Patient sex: M
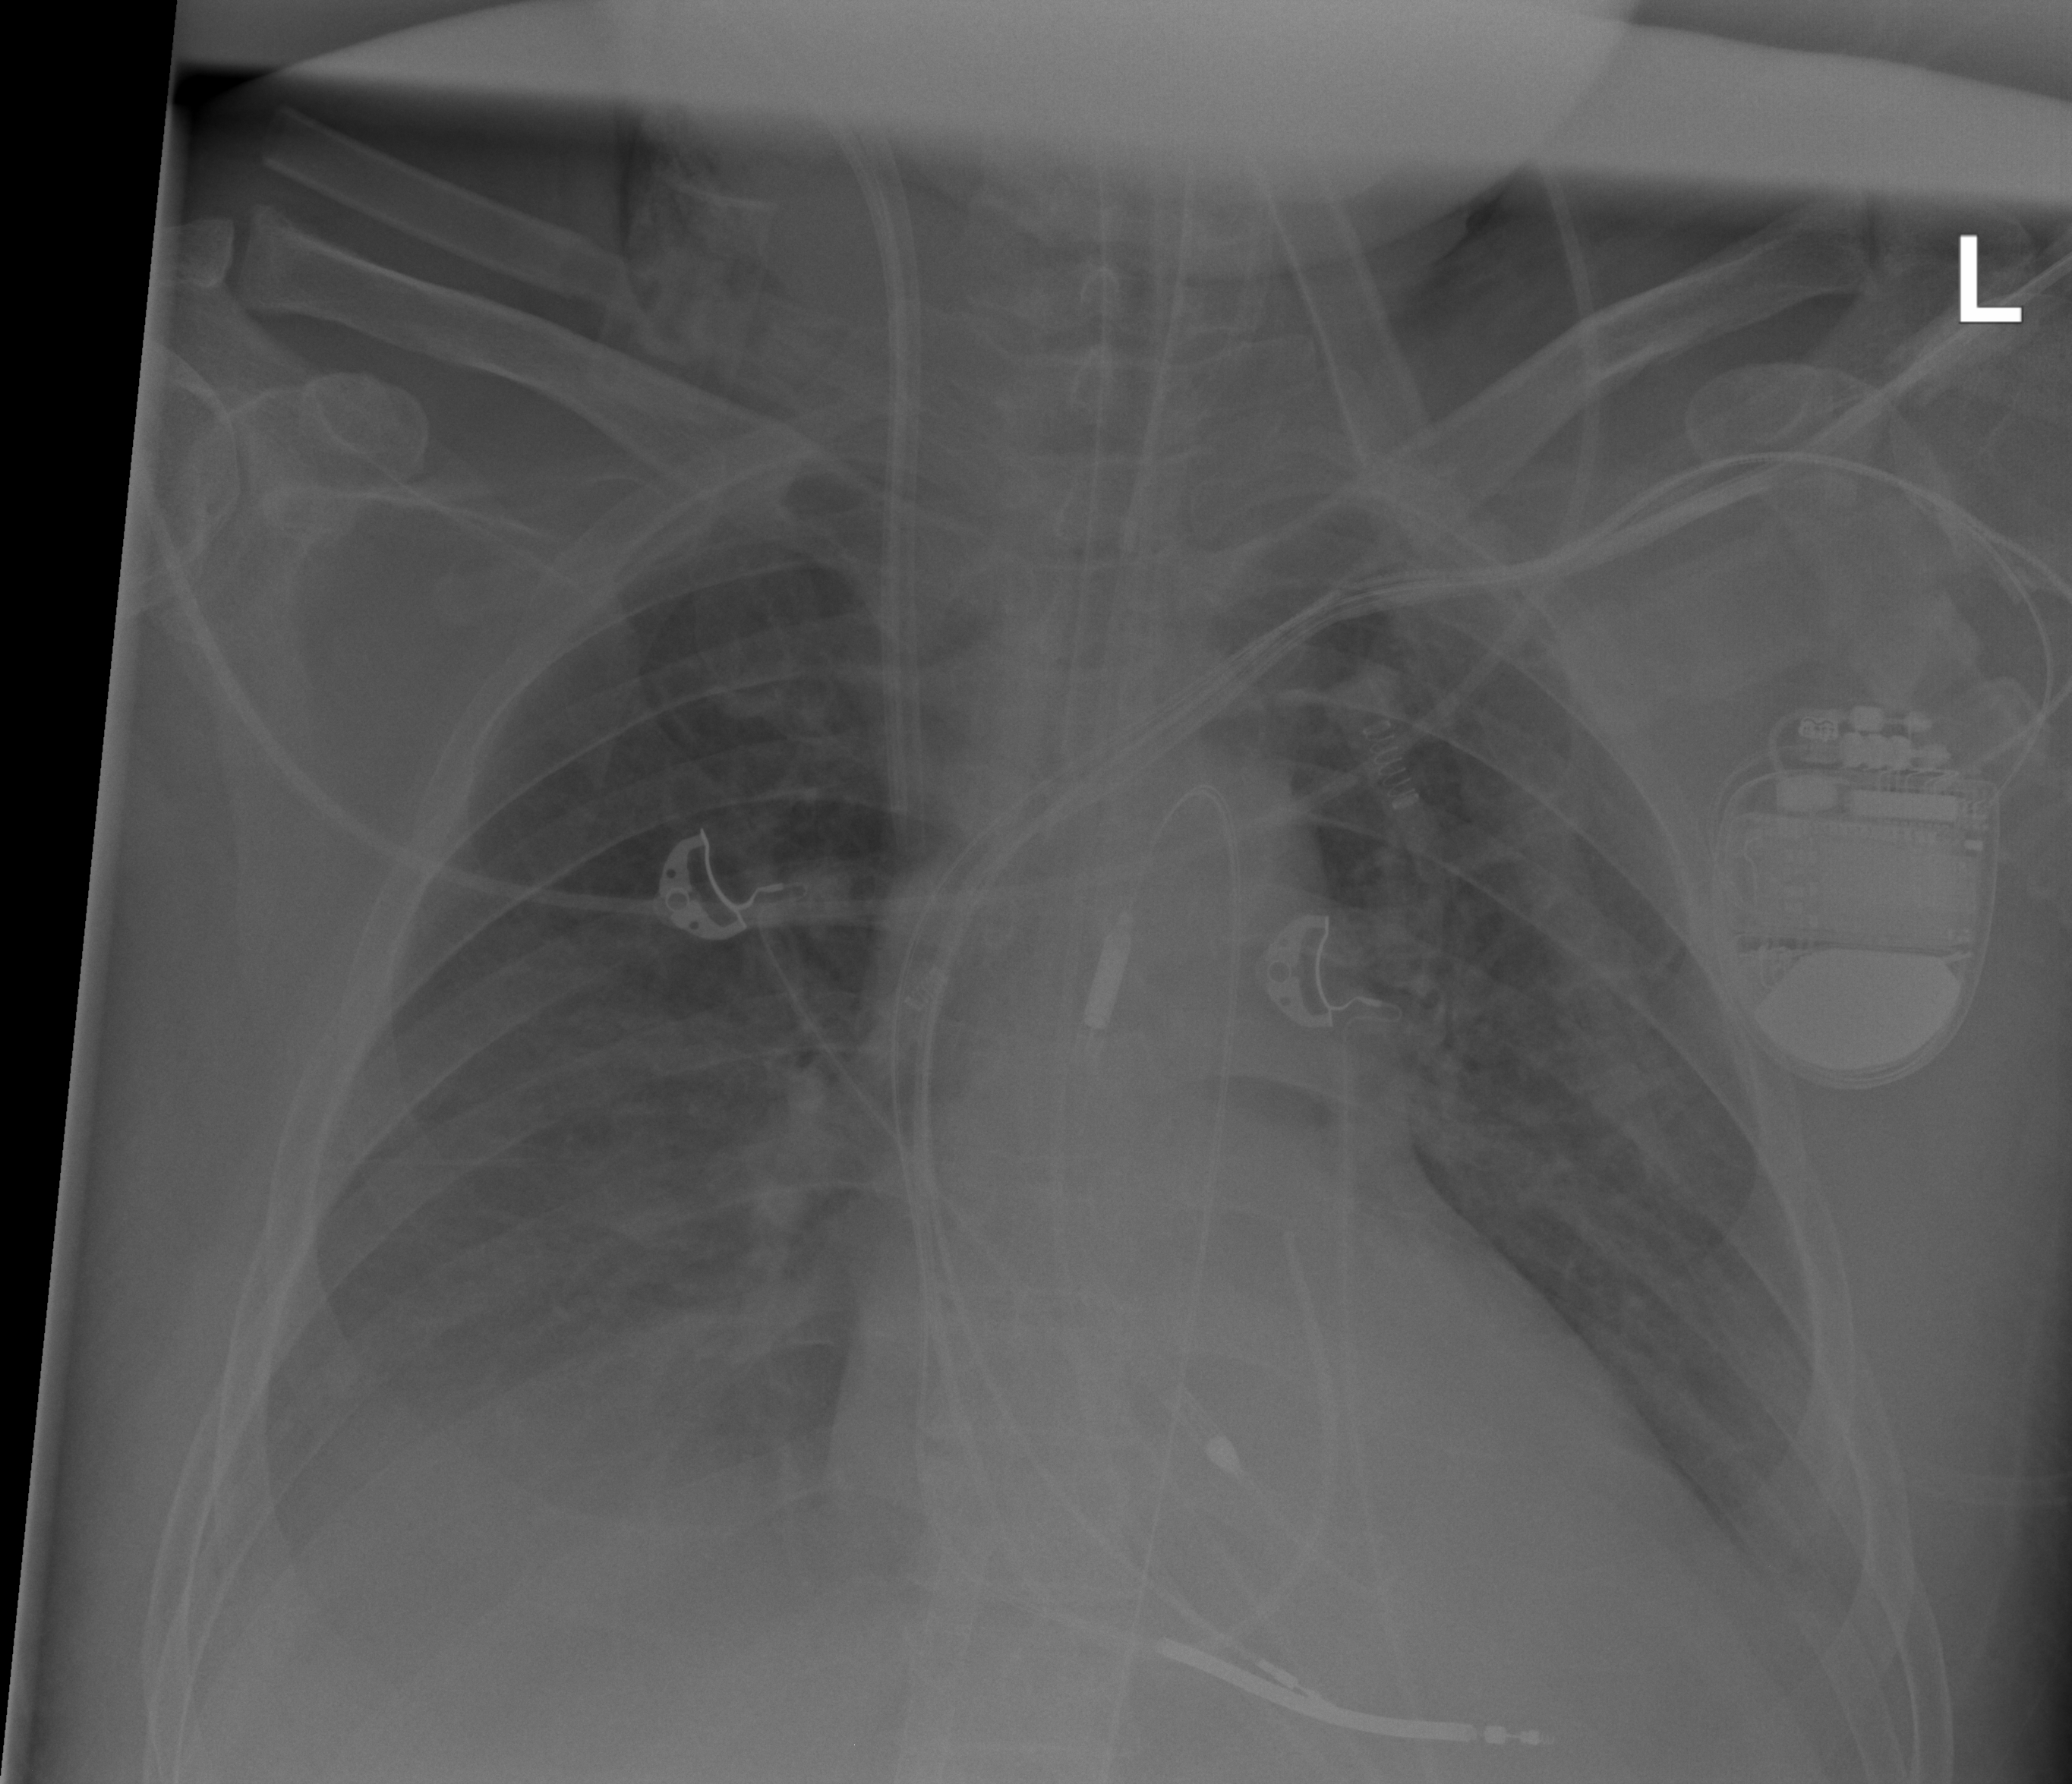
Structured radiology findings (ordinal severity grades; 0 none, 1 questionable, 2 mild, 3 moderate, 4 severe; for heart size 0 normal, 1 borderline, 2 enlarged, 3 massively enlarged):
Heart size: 0
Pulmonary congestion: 2
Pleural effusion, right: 1
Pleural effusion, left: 0
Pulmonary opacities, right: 0
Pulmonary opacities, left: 0
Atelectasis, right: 0
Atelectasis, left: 0